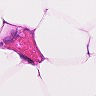
Metastatic tissue present: no